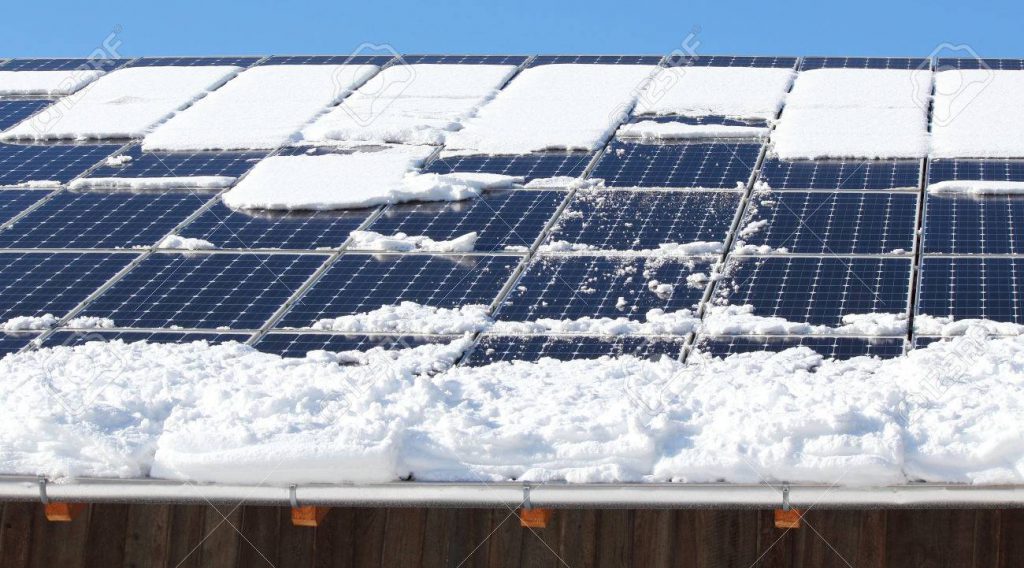
Label: Snow-Covered